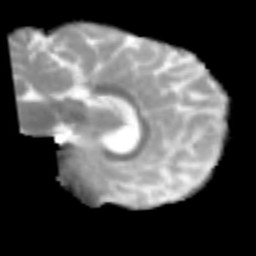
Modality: MD
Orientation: sagittal
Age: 26
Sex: male
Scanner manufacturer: siemens
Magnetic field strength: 3 T
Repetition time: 2.3 s
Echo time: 0.085 s